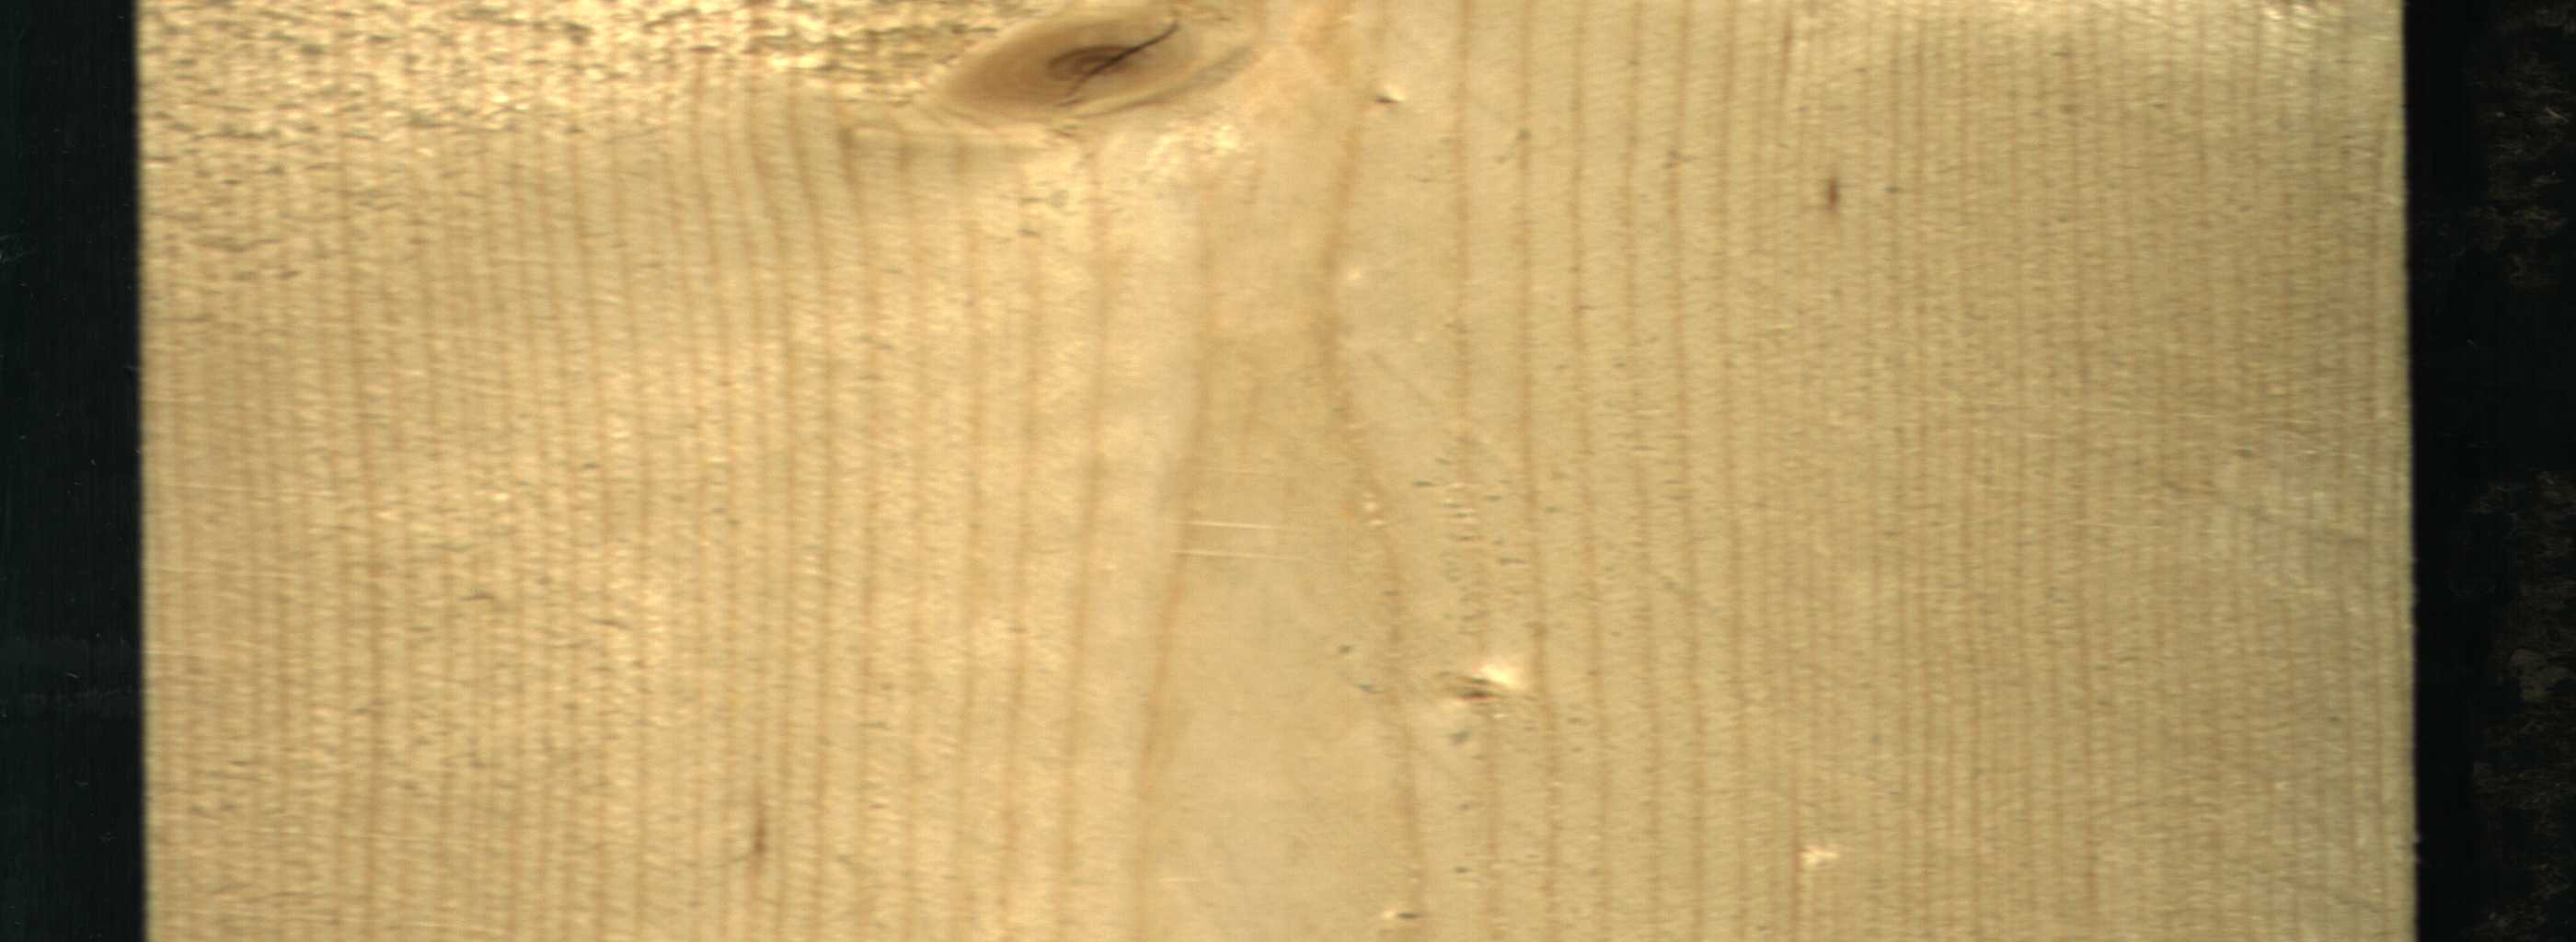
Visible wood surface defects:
knot_with_crack